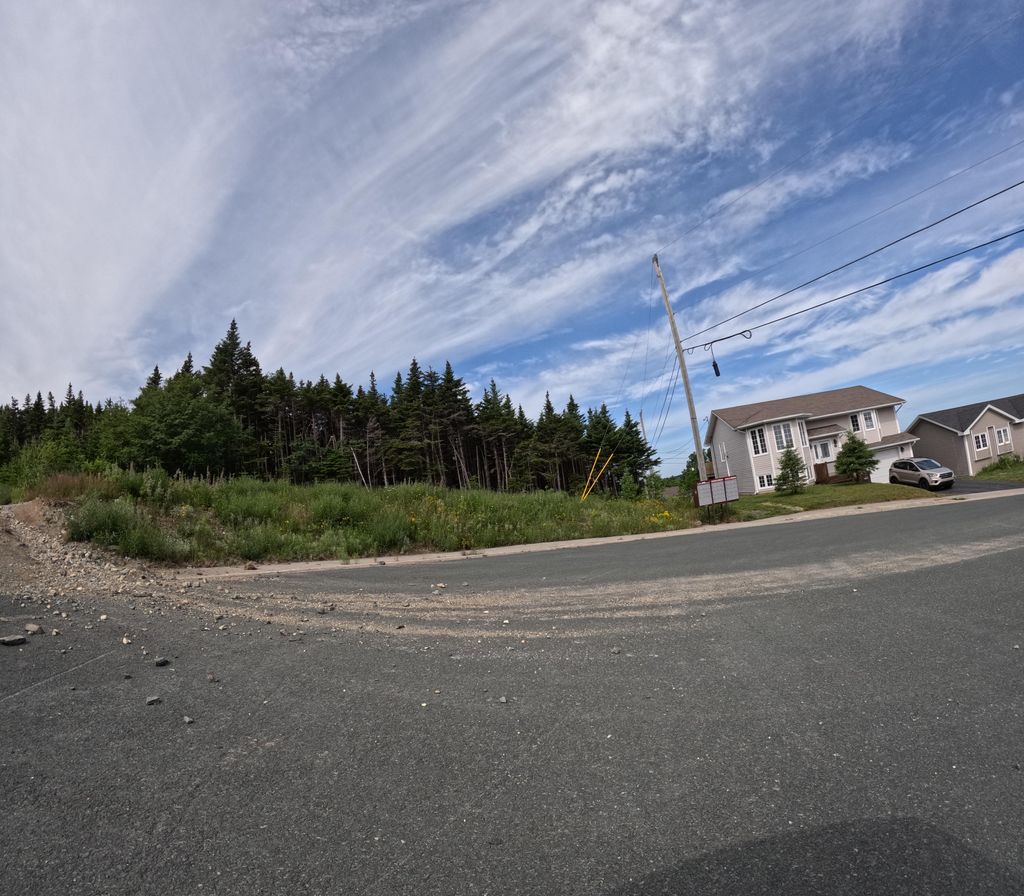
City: st_johns